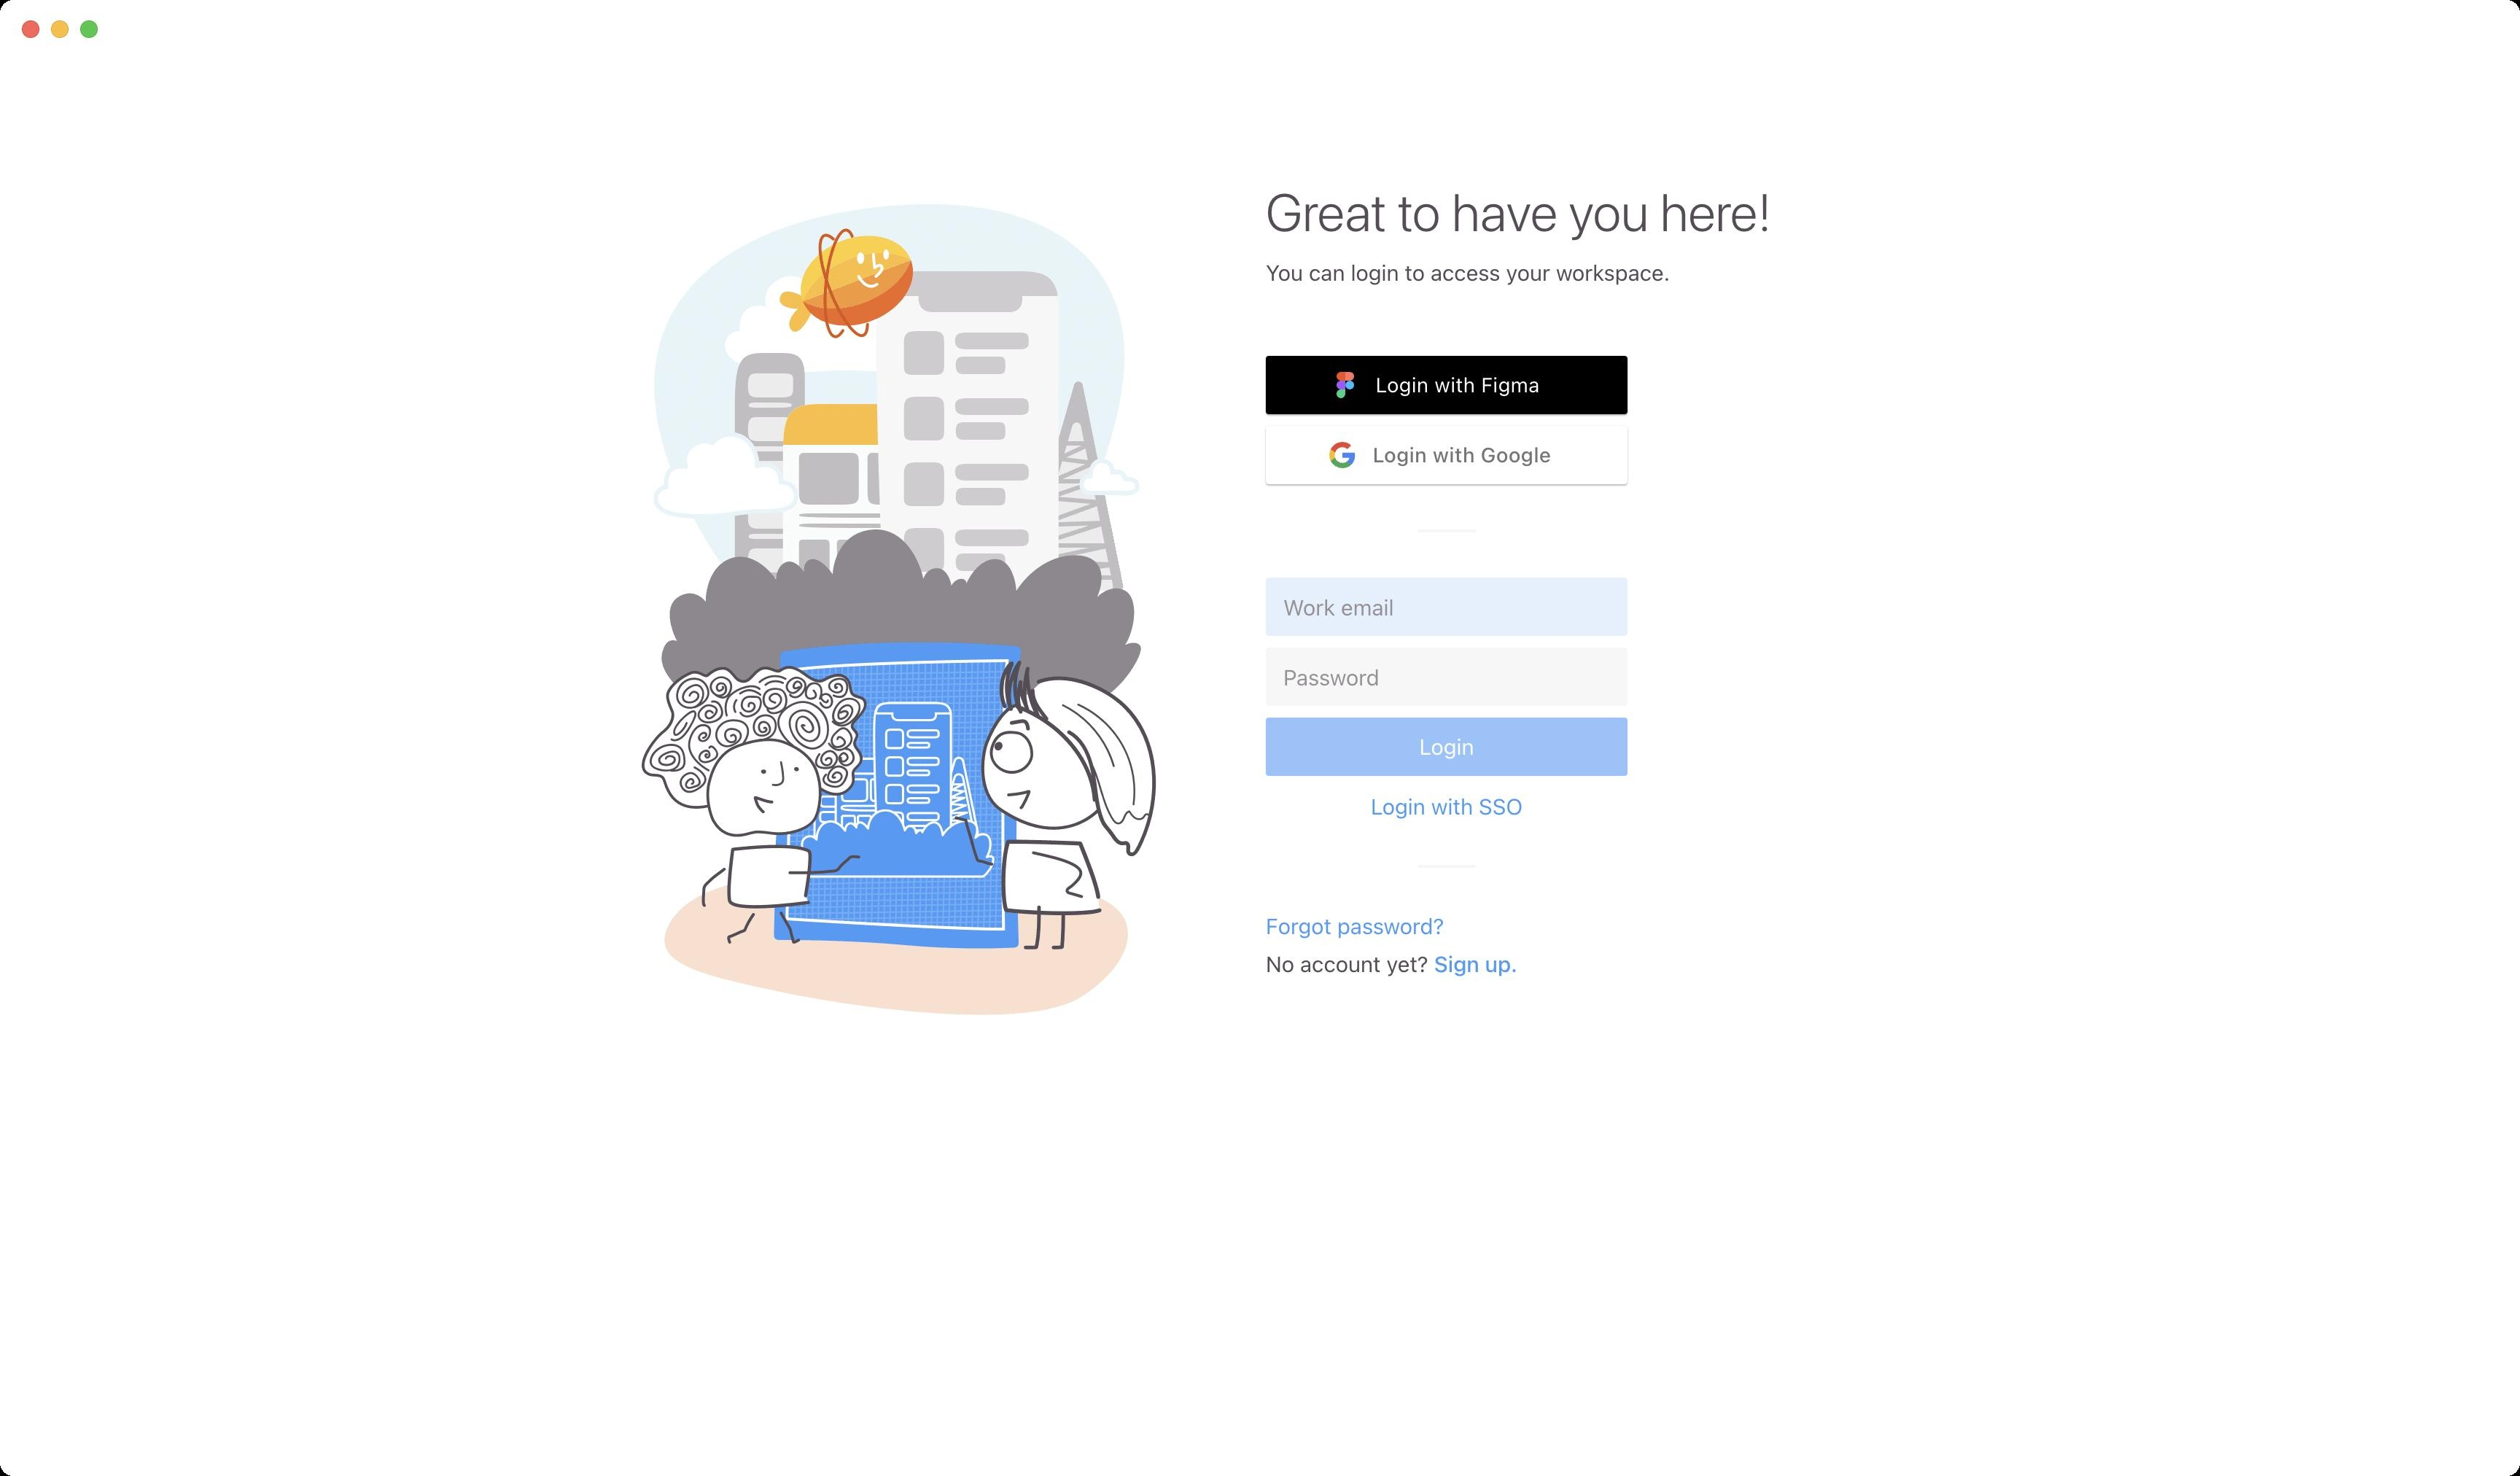
Accessibility tree:
{"name": "Zeplin", "role": "AXWindow", "description": null, "role_description": "звичайне вікно", "value": null, "position": "0.00;38.00", "size": "1728;1012", "children": [{"name": null, "role": "AXButton", "description": null, "role_description": "кнопка закривання", "value": null, "position": "14.00;12.00", "size": "14;16", "children": []}, {"name": null, "role": "AXButton", "description": null, "role_description": "кнопка повноекранного режиму", "value": null, "position": "54.00;12.00", "size": "14;16", "children": [{"name": null, "role": "AXGroup", "description": null, "role_description": "група", "value": null, "position": "54.00;12.00", "size": "14;16", "children": []}]}, {"name": null, "role": "AXButton", "description": null, "role_description": "кнопка згортання", "value": null, "position": "34.00;12.00", "size": "14;16", "children": []}]}